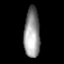
Tissue: prostate
Cell type: T cells
Senescence score: 0.7295
Nuclear area (px): 777
Mean DAPI intensity: 147.25